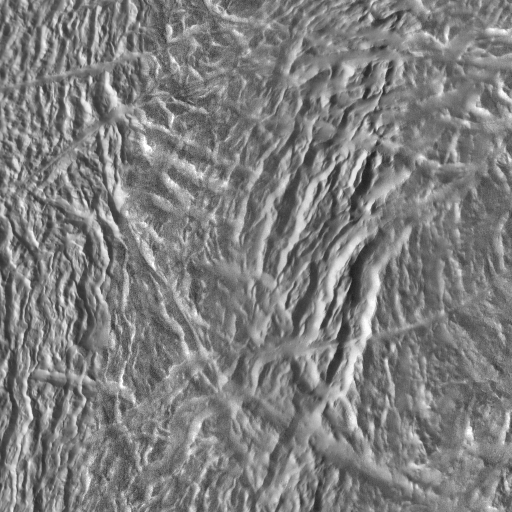
Crater classes present: Background